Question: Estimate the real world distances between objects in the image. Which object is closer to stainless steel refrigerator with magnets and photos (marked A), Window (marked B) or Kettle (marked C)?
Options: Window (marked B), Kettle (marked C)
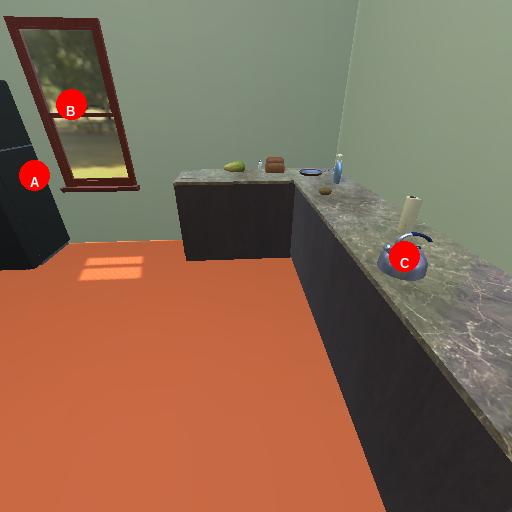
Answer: Window (marked B)